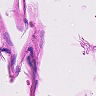
Metastatic tissue present: no